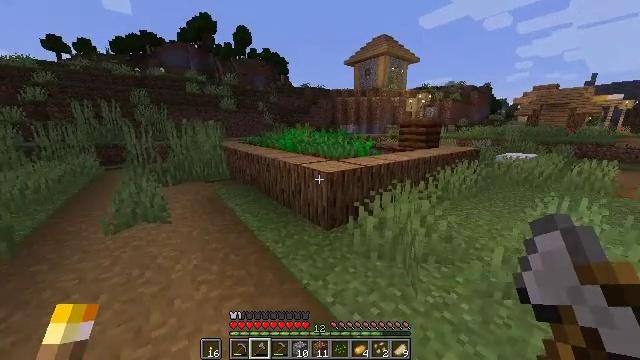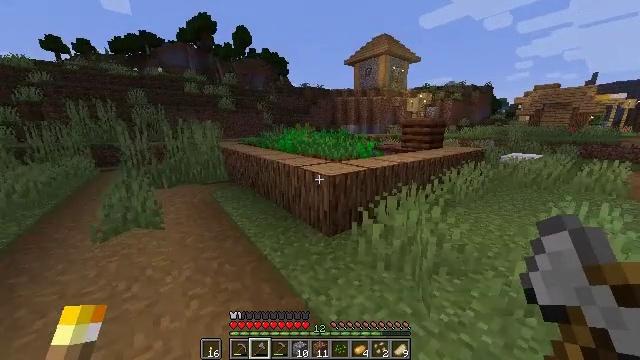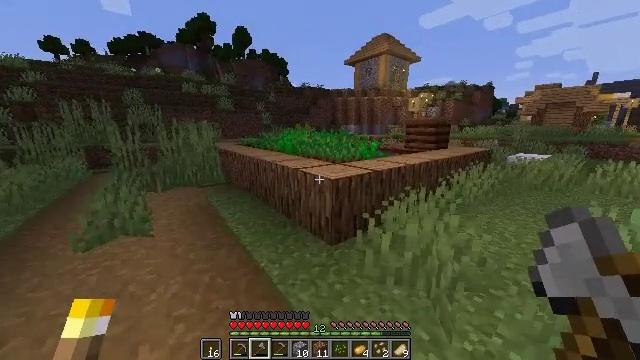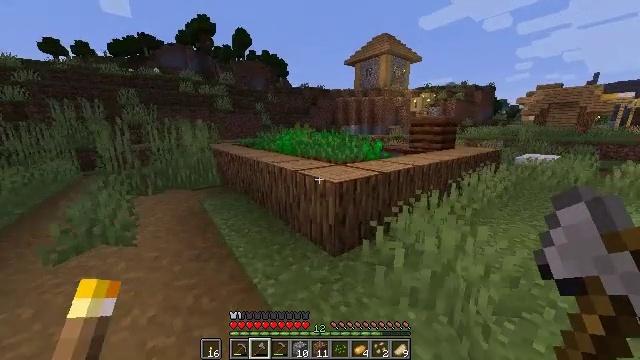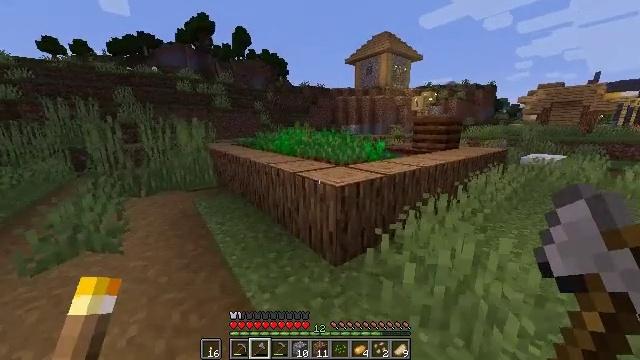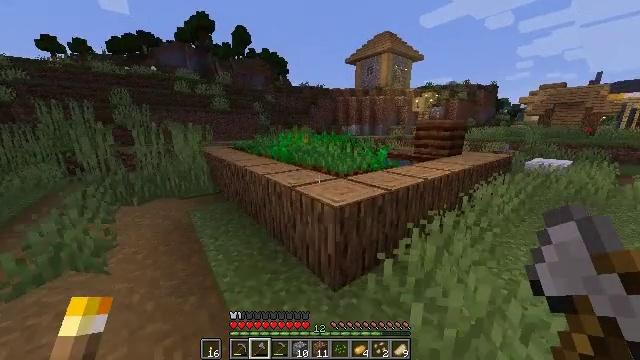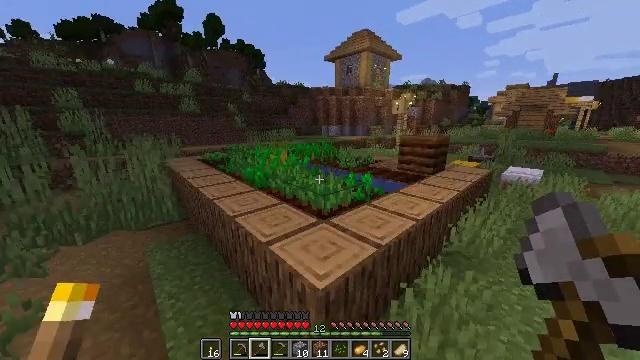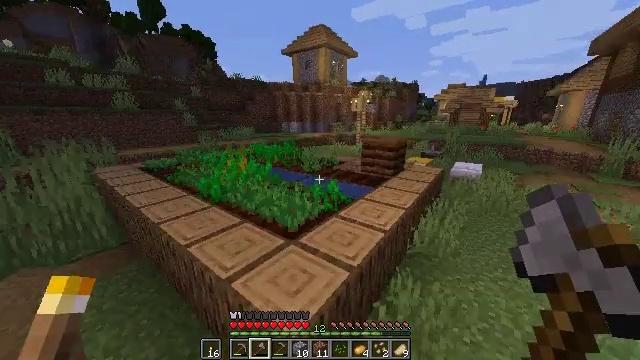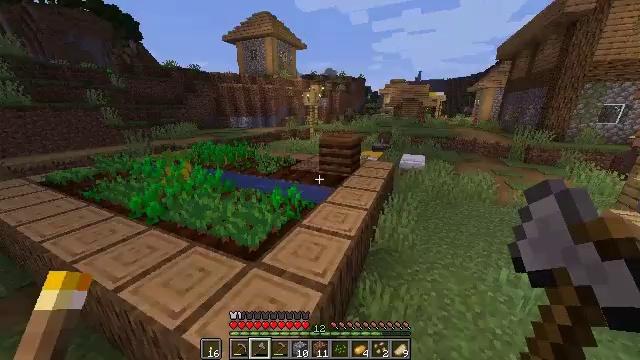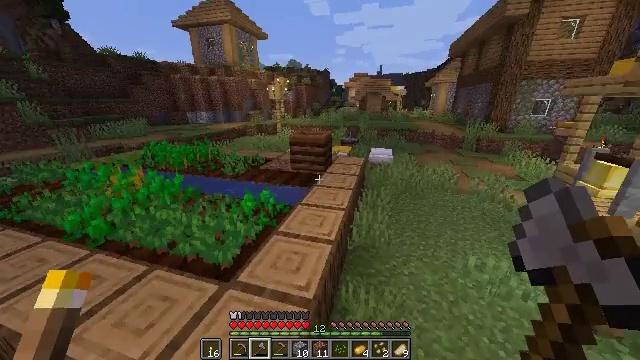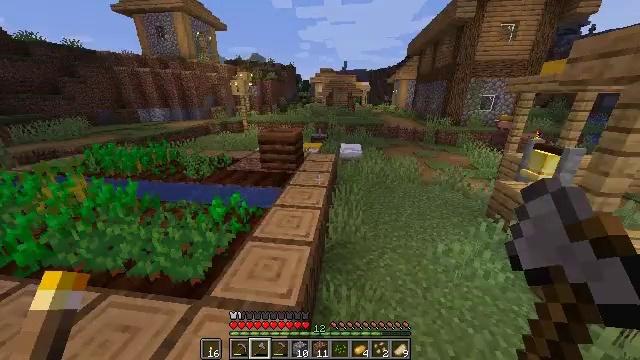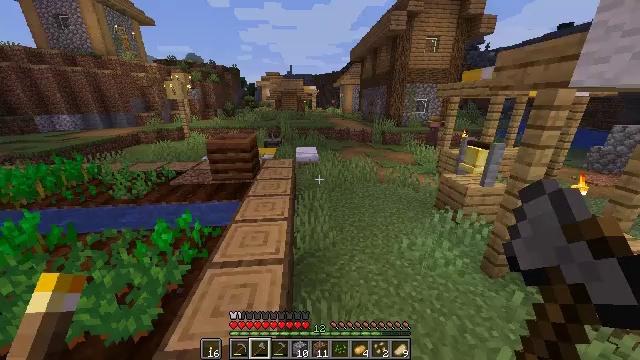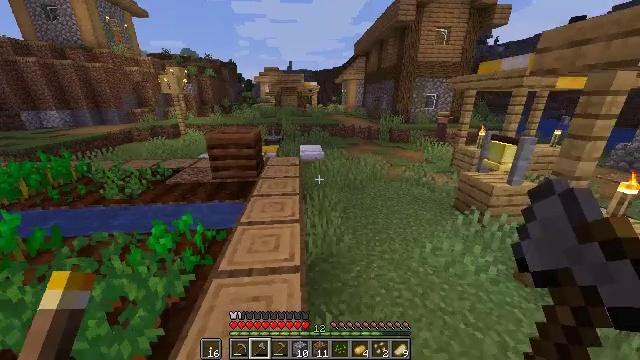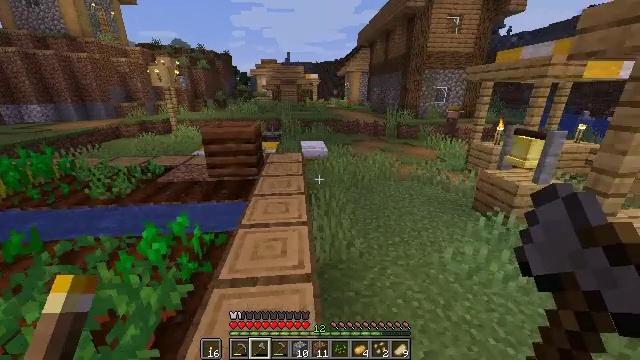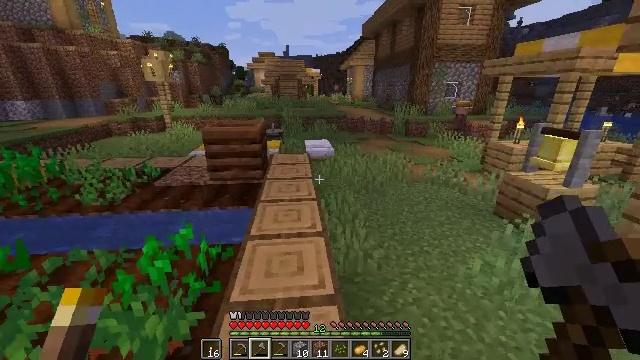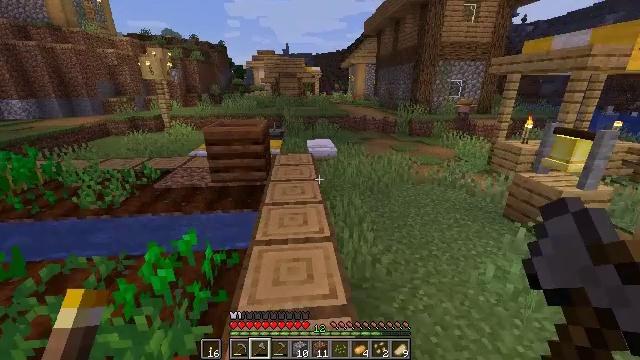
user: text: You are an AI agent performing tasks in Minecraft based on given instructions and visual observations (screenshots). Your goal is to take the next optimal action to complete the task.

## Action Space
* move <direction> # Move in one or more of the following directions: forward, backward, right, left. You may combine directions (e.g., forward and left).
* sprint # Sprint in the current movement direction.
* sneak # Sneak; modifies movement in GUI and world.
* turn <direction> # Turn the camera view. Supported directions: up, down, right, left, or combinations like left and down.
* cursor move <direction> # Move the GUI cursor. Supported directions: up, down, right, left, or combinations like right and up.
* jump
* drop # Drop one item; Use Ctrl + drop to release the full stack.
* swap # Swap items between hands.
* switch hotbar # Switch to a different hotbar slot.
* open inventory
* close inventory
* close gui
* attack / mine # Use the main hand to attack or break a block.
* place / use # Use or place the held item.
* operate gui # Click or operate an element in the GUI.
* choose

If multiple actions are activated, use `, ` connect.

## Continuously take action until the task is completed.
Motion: motion action
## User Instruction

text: Remove the grass path from the ground.
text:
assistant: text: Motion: move forward, sprint
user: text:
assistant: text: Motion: move forward, sprint
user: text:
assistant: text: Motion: move forward, sprint
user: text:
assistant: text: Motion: move forward, sprint
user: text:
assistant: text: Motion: move forward, sprint, jump
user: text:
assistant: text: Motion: move forward, sprint, turn right and down, jump
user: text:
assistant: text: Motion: move forward, sprint, turn right and down, jump
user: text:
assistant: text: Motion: move forward, sprint, turn right and down, jump
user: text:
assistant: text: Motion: move forward, sprint, turn right and down
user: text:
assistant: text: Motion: move forward, turn right and down
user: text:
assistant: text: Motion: turn right
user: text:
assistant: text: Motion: no_op
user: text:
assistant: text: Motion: no_op
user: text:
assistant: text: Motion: no_op
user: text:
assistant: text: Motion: no_op
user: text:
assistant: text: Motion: no_op
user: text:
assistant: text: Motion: no_op
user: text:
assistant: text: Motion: no_op
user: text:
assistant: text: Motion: no_op
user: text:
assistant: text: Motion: turn right
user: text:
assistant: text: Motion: turn right and down
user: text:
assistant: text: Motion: no_op
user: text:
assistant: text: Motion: turn right and up
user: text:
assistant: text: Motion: no_op
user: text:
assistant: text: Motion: move forward
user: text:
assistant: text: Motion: move forward
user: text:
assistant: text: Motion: move forward
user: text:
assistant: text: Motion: move forward
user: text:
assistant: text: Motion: move forward
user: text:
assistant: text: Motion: move forward